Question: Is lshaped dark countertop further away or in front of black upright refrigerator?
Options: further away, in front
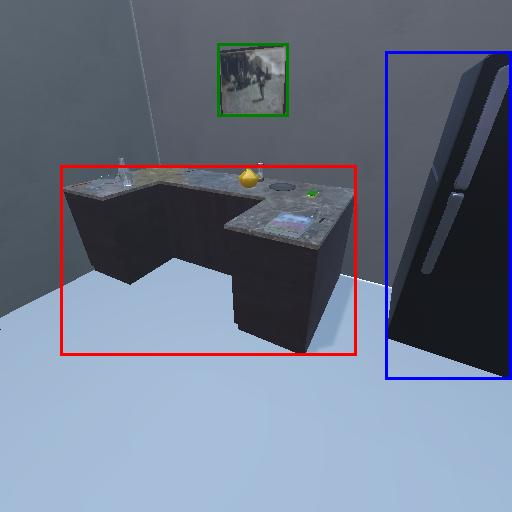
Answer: further away